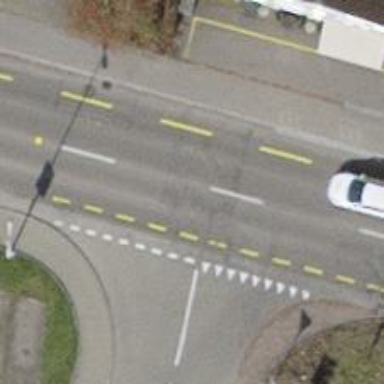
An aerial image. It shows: Primary highway with asphalt surface and designated cycle lane.